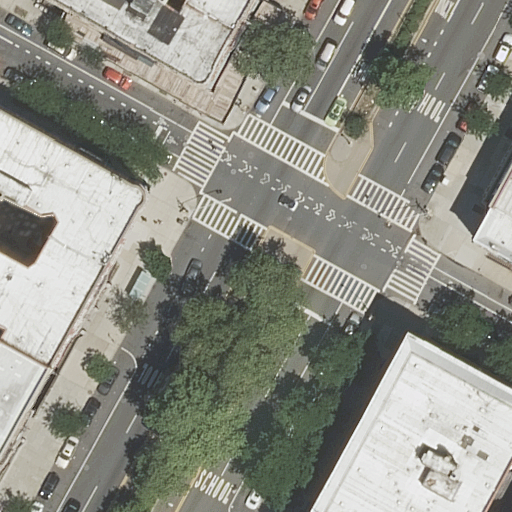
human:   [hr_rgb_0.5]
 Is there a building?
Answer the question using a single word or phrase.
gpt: yes

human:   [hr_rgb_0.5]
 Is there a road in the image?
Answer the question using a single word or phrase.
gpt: yes

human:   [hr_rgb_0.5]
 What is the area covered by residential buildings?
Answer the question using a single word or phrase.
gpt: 2944m2

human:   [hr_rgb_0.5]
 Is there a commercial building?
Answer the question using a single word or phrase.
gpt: no

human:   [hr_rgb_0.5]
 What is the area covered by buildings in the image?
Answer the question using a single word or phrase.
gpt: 2944m2

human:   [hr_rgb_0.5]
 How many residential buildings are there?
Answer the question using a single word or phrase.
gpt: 7

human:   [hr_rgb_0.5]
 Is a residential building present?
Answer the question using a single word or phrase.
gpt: yes

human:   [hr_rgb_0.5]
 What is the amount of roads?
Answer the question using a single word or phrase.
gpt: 5

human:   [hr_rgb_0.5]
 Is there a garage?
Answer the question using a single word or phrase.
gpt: no

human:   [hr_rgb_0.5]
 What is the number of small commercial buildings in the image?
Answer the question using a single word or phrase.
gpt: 0

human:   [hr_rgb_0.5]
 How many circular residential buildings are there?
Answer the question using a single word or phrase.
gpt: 0

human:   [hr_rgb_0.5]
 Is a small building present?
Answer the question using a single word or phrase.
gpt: yes

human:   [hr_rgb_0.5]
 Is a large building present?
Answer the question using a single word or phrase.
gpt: yes

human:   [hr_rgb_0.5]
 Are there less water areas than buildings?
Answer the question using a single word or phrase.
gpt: yes

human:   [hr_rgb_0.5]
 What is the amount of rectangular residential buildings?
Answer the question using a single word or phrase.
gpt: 3

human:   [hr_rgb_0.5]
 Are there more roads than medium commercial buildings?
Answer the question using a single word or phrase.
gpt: yes

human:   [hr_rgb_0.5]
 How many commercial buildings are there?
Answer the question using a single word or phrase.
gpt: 0

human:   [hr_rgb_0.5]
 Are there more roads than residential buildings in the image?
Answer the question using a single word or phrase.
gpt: no

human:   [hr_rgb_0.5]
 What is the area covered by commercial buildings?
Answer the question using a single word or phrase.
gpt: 0m2

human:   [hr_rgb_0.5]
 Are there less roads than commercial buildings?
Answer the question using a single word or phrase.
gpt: no

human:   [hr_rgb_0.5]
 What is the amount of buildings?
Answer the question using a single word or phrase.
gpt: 7

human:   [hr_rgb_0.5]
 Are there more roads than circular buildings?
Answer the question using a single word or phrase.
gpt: yes

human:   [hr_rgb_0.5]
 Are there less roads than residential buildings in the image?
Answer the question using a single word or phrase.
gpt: yes

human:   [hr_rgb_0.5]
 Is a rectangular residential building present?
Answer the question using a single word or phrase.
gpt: yes

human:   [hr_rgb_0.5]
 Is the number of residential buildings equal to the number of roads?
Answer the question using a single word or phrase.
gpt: no

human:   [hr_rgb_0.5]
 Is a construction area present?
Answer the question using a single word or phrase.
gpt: no

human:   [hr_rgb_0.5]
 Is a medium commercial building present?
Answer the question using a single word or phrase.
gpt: no

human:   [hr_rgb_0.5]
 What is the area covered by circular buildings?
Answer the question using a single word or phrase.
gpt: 0m2

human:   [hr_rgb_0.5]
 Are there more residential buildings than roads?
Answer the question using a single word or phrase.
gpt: yes

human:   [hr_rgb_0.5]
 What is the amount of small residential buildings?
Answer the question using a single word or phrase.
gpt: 1

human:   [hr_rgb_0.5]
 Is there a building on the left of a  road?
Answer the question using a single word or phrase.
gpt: yes

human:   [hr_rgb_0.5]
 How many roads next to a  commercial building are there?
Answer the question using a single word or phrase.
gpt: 0

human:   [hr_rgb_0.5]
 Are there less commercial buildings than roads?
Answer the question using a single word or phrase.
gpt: yes

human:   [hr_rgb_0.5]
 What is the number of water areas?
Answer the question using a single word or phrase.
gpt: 0

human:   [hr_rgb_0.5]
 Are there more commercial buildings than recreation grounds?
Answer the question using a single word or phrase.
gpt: no

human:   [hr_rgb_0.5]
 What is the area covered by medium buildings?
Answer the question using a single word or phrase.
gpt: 1215m2

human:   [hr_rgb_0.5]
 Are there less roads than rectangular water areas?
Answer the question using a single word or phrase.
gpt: no

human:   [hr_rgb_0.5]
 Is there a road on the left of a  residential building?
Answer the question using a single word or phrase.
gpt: yes

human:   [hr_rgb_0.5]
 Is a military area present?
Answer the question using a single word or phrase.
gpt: no

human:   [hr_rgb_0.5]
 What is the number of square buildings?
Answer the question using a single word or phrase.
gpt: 0

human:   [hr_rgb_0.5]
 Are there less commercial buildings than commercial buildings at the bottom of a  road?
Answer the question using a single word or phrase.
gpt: no

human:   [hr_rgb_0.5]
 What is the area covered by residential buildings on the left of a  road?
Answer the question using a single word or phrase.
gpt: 2428m2

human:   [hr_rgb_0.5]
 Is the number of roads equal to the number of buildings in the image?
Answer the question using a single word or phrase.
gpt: no

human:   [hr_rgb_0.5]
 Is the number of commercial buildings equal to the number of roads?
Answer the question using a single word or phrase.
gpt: no

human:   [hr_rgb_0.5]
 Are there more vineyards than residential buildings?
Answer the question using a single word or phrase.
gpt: no

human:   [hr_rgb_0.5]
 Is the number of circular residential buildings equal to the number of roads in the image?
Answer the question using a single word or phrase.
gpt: no

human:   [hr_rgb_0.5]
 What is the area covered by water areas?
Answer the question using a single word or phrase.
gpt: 0m2

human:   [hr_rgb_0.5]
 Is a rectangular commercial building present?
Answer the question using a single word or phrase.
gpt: no

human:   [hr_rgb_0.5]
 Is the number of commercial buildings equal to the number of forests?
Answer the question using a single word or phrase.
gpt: yes

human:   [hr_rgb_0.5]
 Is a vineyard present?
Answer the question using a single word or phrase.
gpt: no

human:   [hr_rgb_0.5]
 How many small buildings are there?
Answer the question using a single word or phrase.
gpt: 1

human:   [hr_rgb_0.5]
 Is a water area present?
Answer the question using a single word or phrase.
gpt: no

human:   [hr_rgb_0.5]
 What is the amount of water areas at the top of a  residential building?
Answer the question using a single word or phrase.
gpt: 0

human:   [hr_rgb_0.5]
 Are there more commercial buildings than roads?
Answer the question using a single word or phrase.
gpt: no

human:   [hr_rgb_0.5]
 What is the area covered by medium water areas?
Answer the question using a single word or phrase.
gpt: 0m2

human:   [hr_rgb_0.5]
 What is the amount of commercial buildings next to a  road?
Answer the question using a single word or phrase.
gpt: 0

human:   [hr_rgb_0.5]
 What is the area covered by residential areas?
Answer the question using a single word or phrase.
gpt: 0m2

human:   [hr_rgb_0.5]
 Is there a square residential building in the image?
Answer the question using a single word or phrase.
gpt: no

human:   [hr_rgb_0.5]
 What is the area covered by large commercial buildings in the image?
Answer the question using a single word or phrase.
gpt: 0m2

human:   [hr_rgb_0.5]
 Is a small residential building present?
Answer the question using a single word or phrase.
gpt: yes

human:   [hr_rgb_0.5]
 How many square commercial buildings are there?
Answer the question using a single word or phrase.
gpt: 0

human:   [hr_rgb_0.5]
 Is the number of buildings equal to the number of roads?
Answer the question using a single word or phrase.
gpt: no

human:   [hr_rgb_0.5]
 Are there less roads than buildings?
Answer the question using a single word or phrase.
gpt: yes

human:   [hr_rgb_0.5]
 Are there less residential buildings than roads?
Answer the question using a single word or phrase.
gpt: no